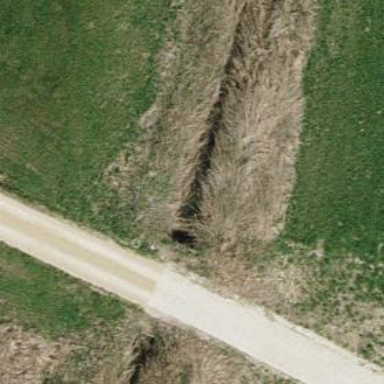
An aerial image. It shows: Culvert tunnel.